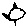
Label: fish